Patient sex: M
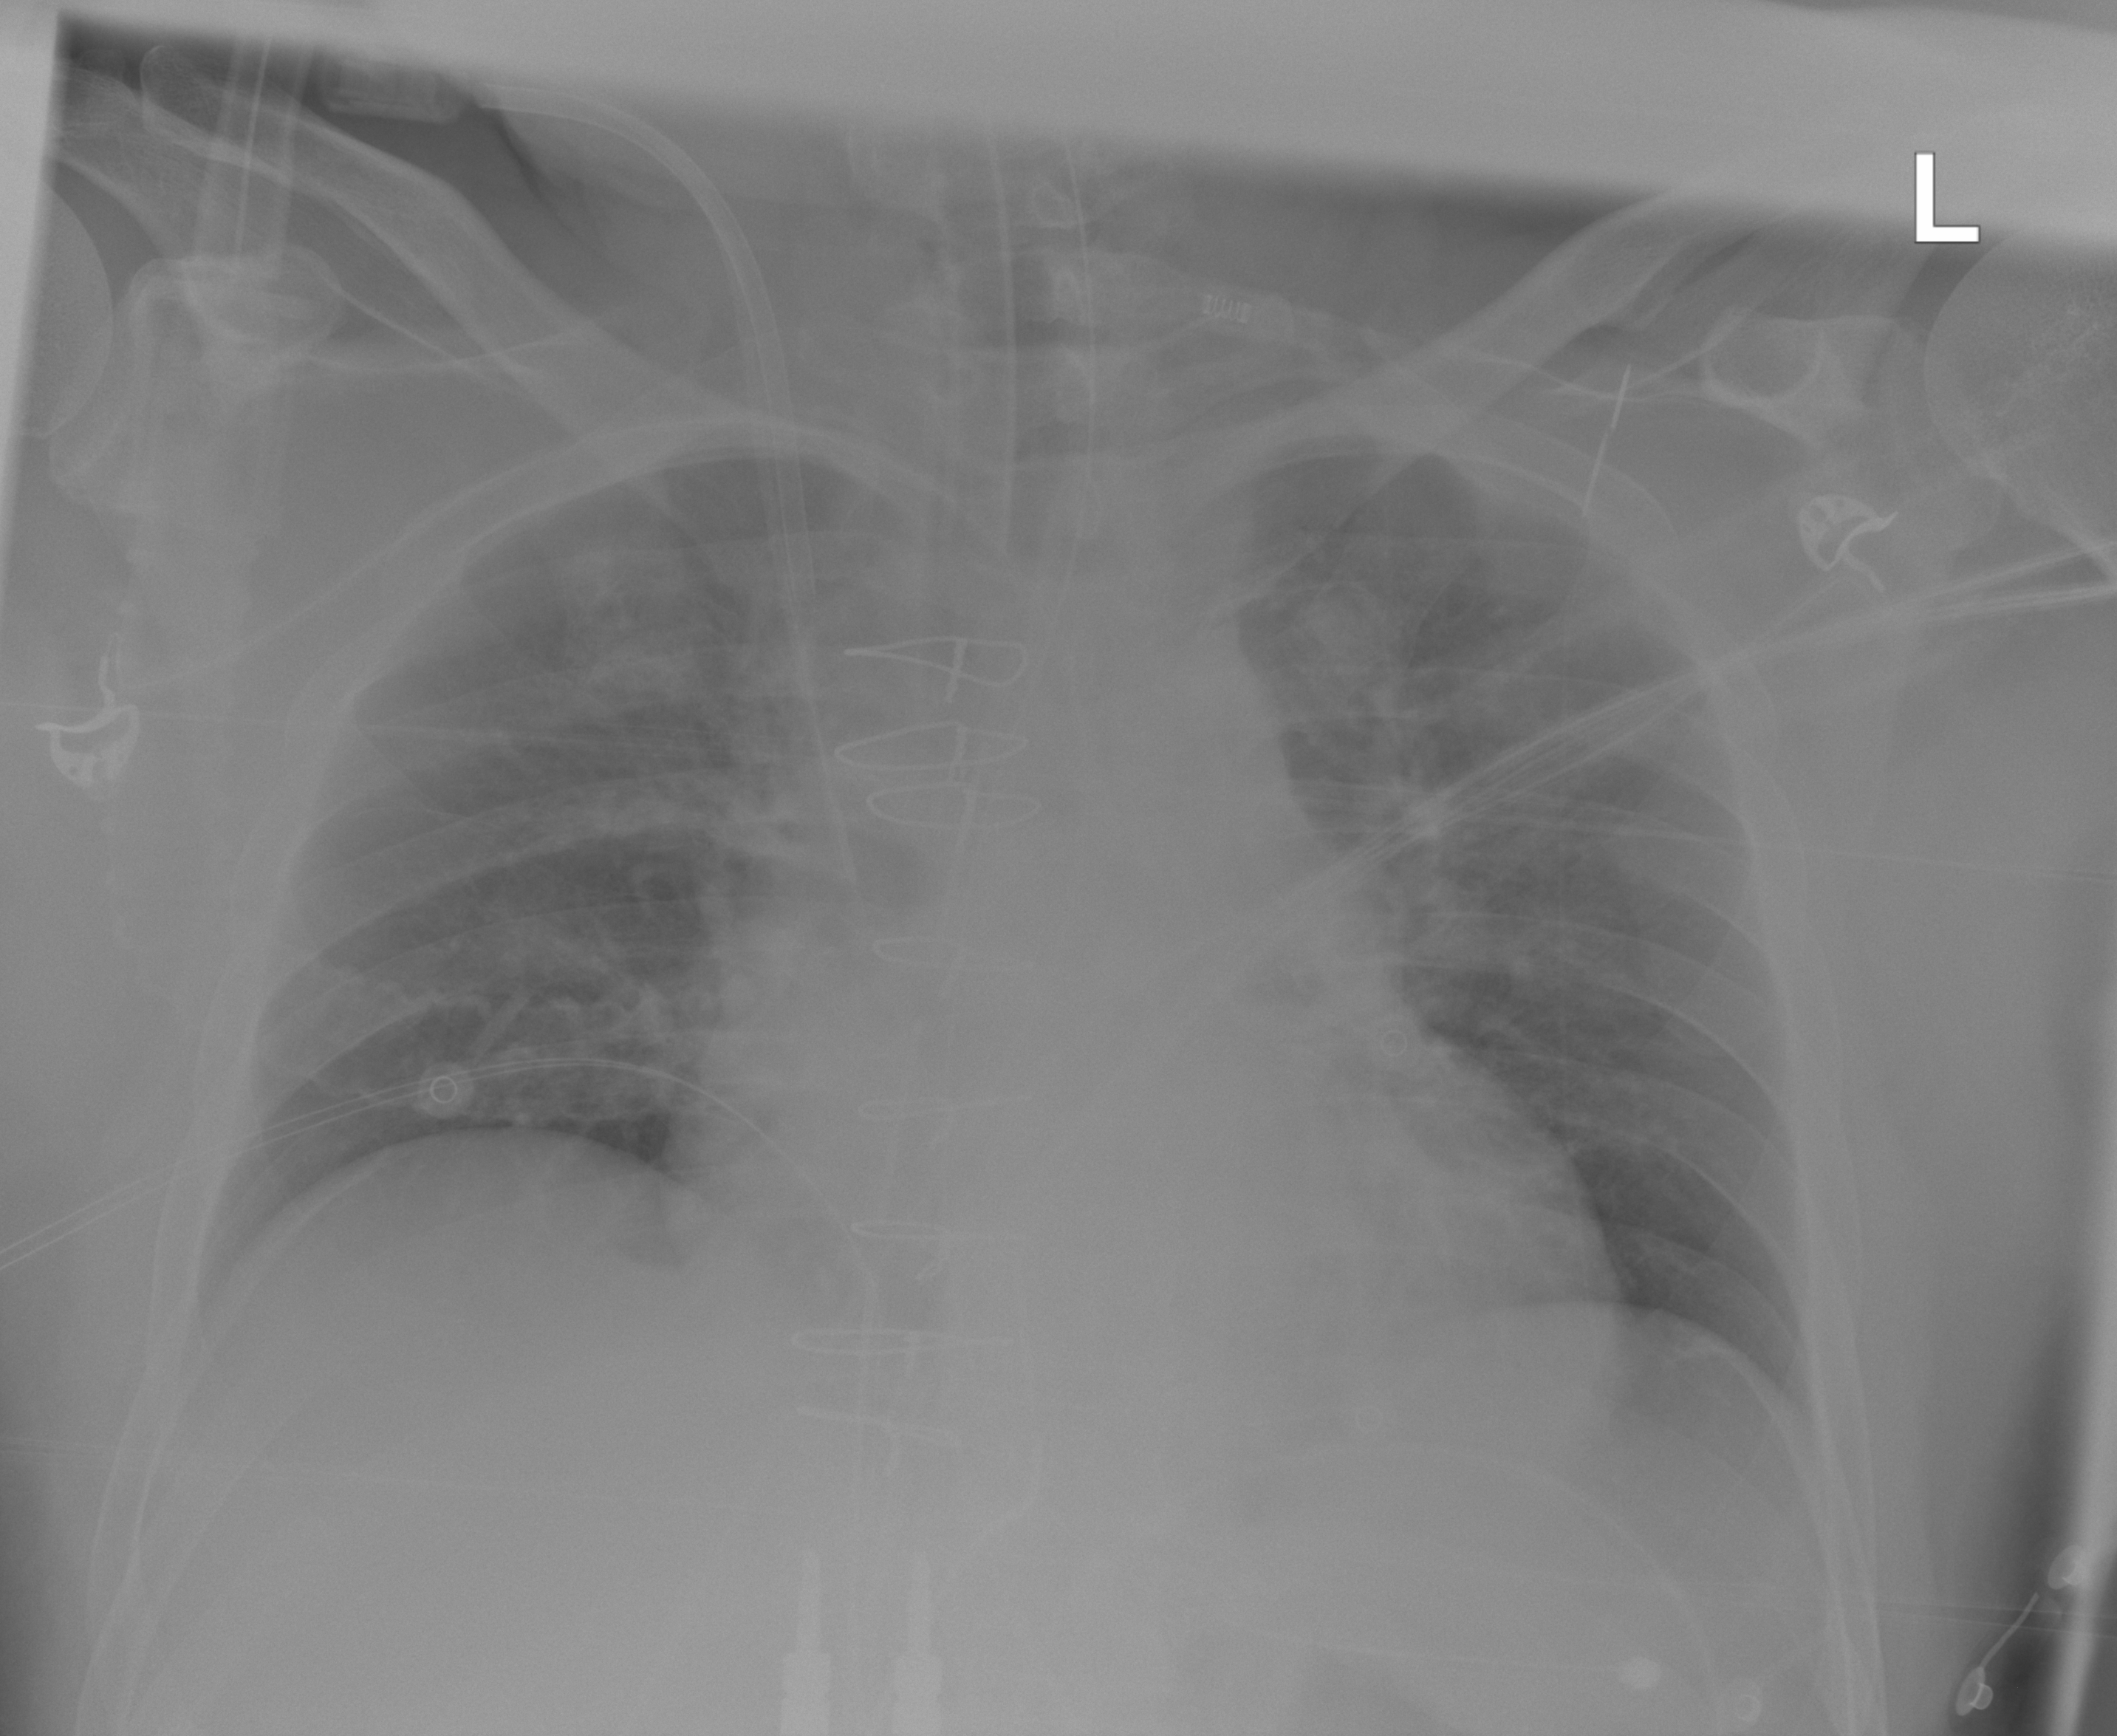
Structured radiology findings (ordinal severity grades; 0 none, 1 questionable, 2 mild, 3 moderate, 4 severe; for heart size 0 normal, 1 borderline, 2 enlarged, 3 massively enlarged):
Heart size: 2
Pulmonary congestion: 1
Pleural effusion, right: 0
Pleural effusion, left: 0
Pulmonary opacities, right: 0
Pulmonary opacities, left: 0
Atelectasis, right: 0
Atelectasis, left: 0